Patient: sex M, age 61
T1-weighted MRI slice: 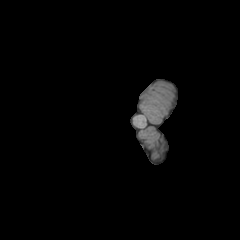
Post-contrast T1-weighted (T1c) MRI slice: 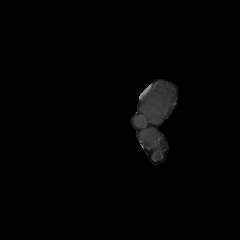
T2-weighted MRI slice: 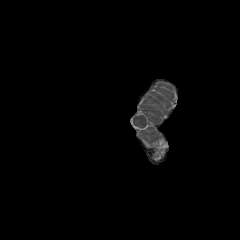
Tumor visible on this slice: no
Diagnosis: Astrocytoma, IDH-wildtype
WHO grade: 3